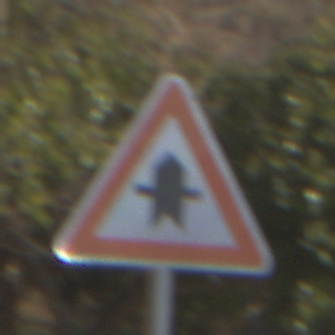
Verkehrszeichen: Vorfahrt
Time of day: SunriseSunset
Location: Outdoor (Nature)
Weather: Clear
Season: NotSpecified
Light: Natural